Field crop: tomato
Growth stage: 1
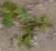
Species: portulaca